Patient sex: M
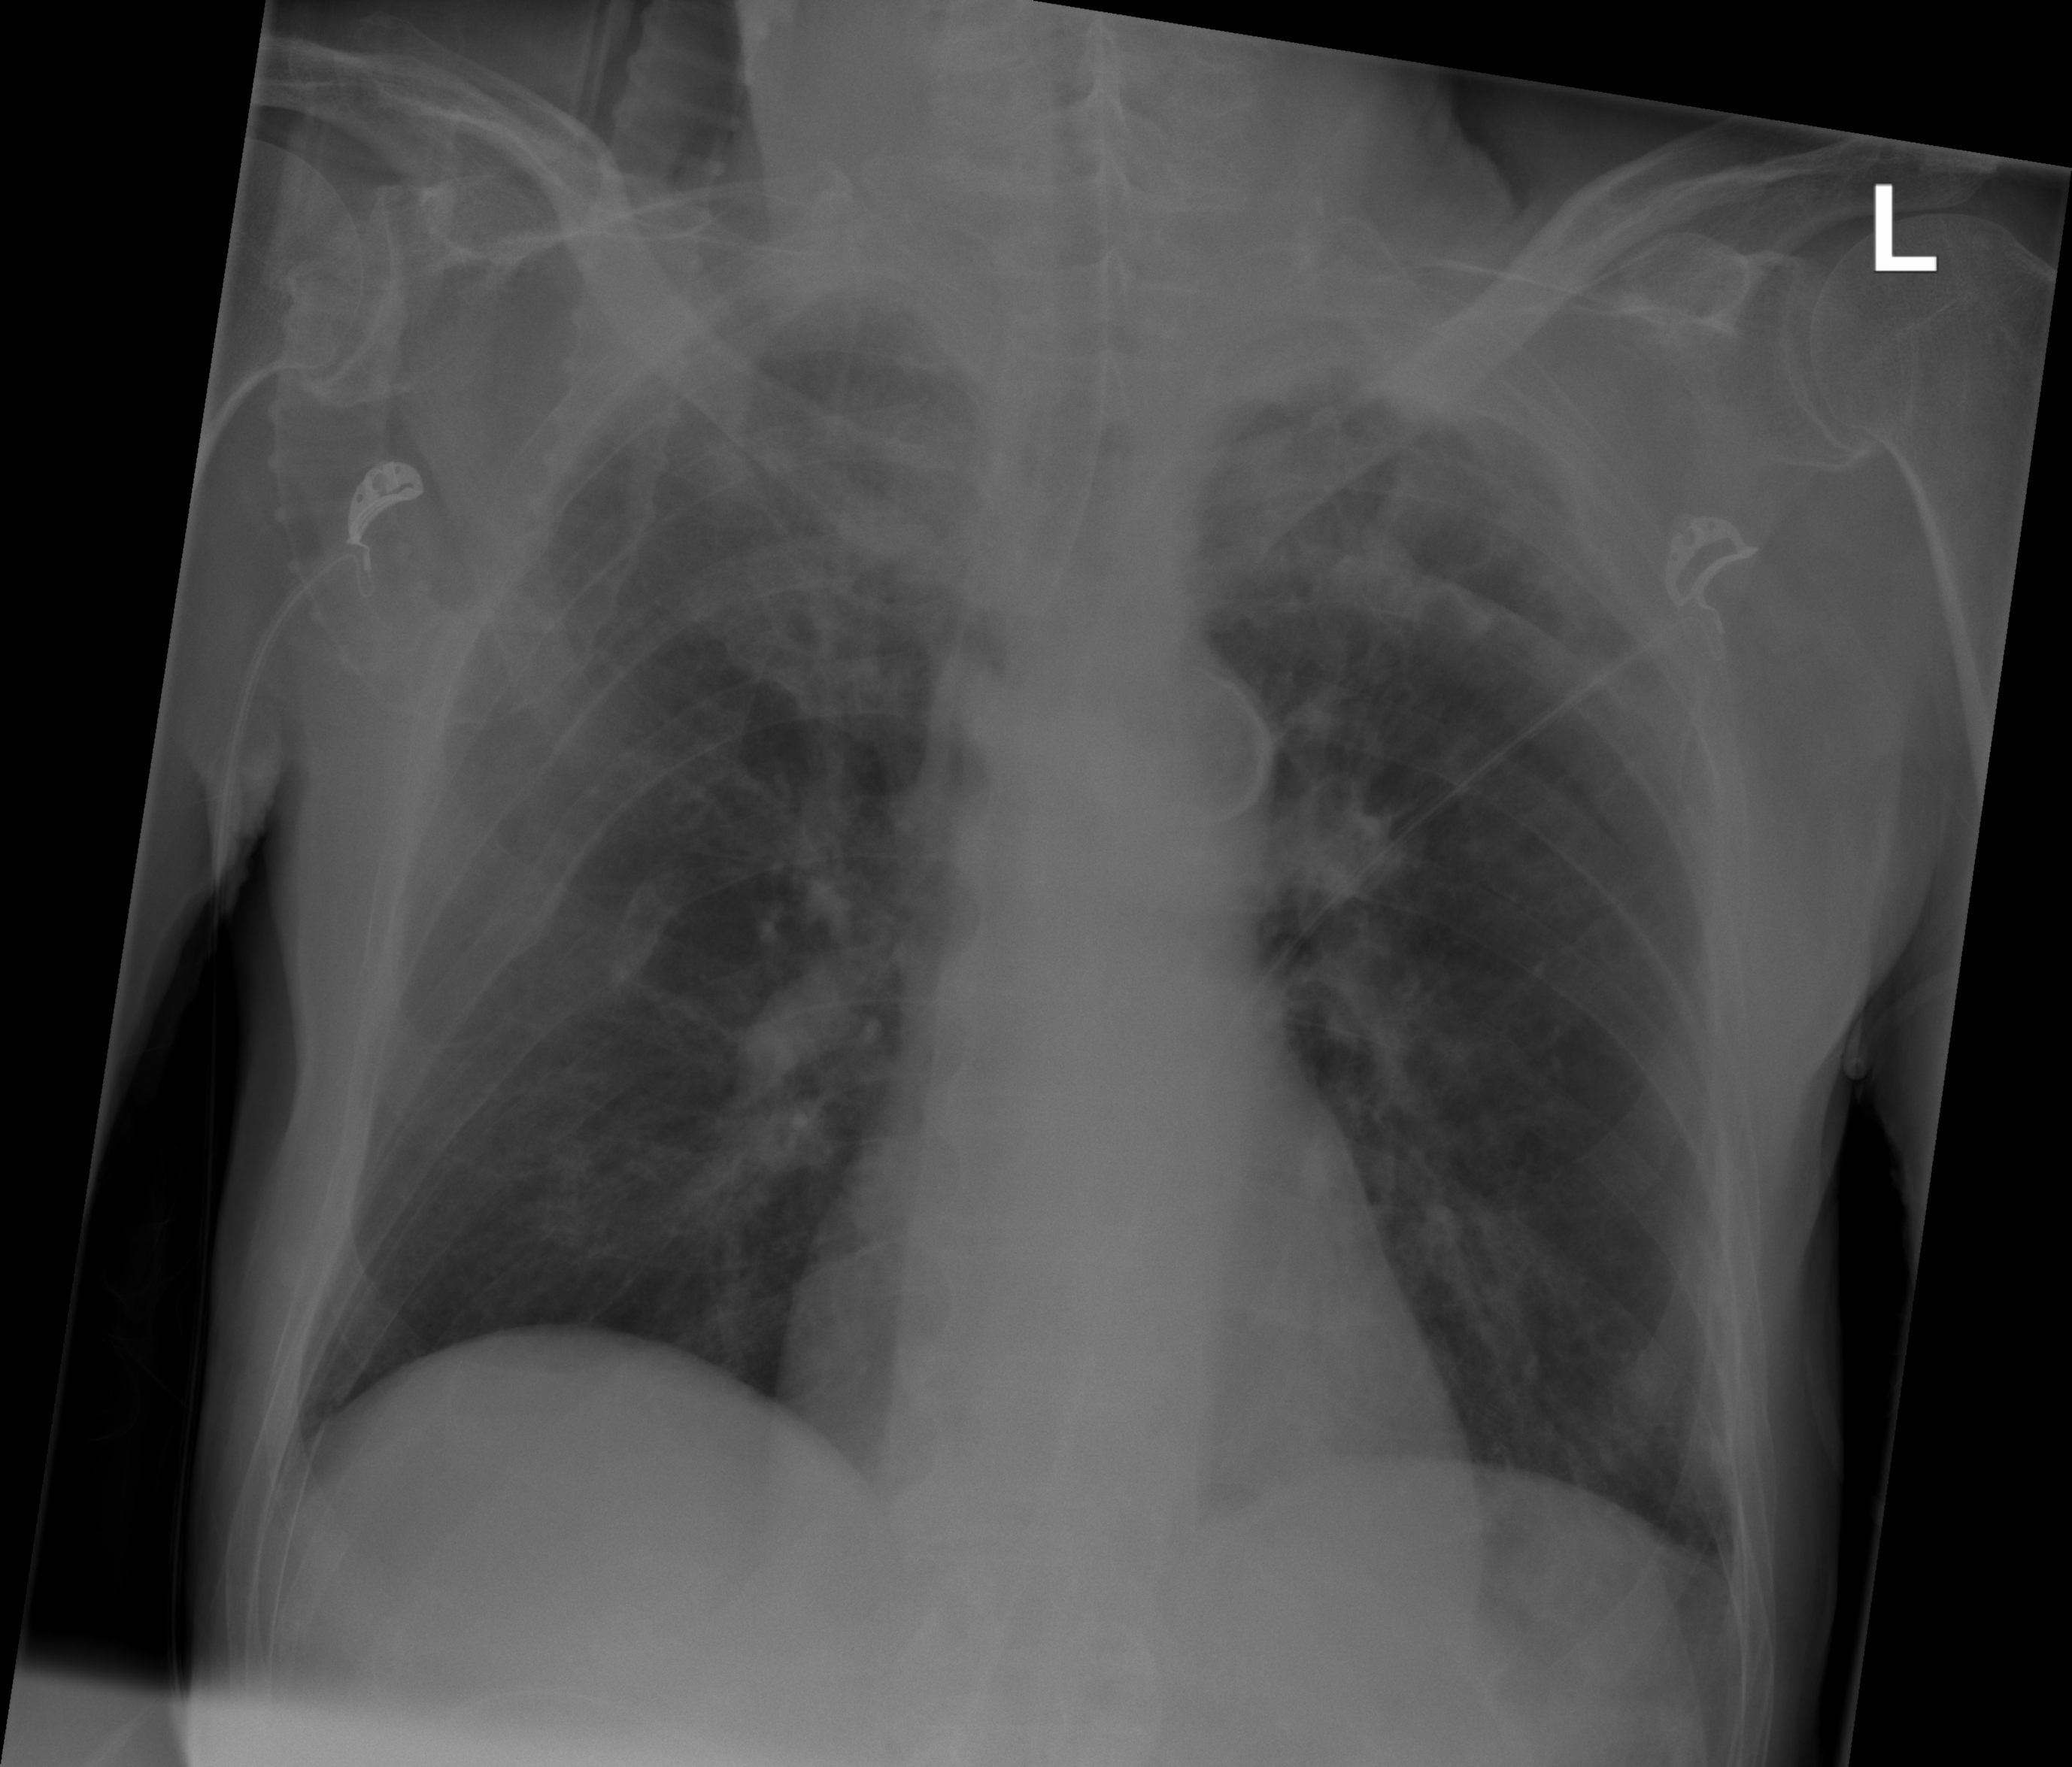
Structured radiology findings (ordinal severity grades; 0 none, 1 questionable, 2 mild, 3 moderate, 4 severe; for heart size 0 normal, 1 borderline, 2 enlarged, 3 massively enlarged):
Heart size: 0
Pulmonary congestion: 2
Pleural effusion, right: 0
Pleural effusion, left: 0
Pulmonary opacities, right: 0
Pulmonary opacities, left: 0
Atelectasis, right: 0
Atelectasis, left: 0